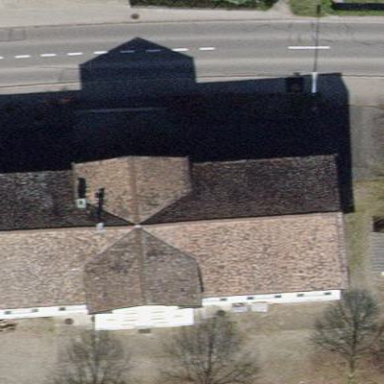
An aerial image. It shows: Office building with gabled roof.